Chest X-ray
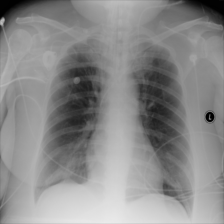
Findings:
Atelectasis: negative
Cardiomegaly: negative
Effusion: negative
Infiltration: positive
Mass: negative
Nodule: negative
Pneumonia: negative
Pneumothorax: negative
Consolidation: negative
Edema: negative
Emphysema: negative
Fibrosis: negative
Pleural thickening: negative
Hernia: negative